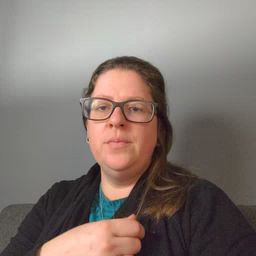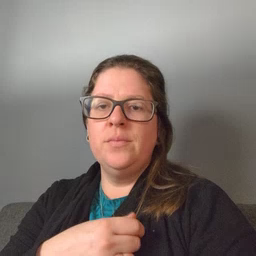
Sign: room